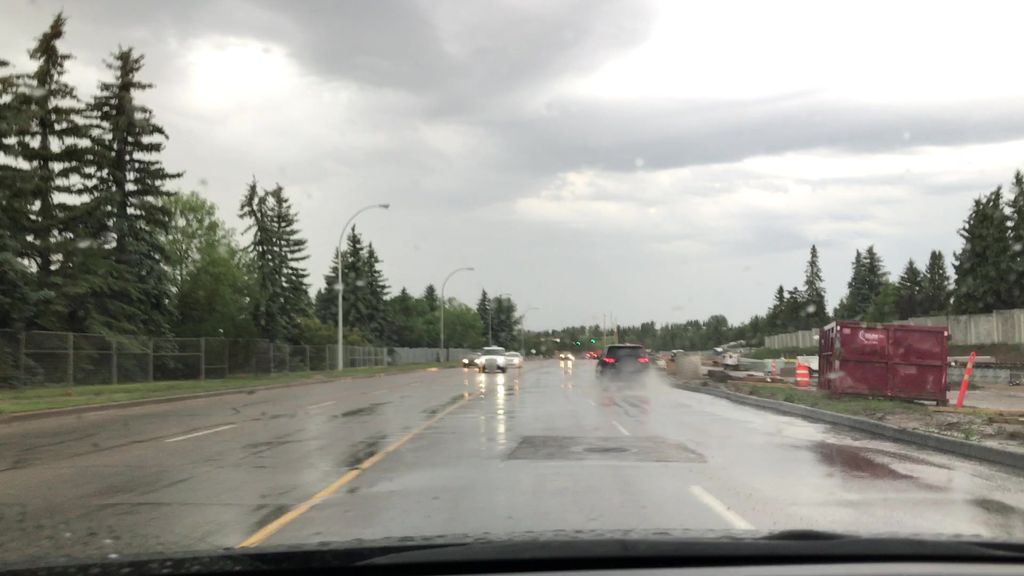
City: edmonton